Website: walmart
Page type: address-validator
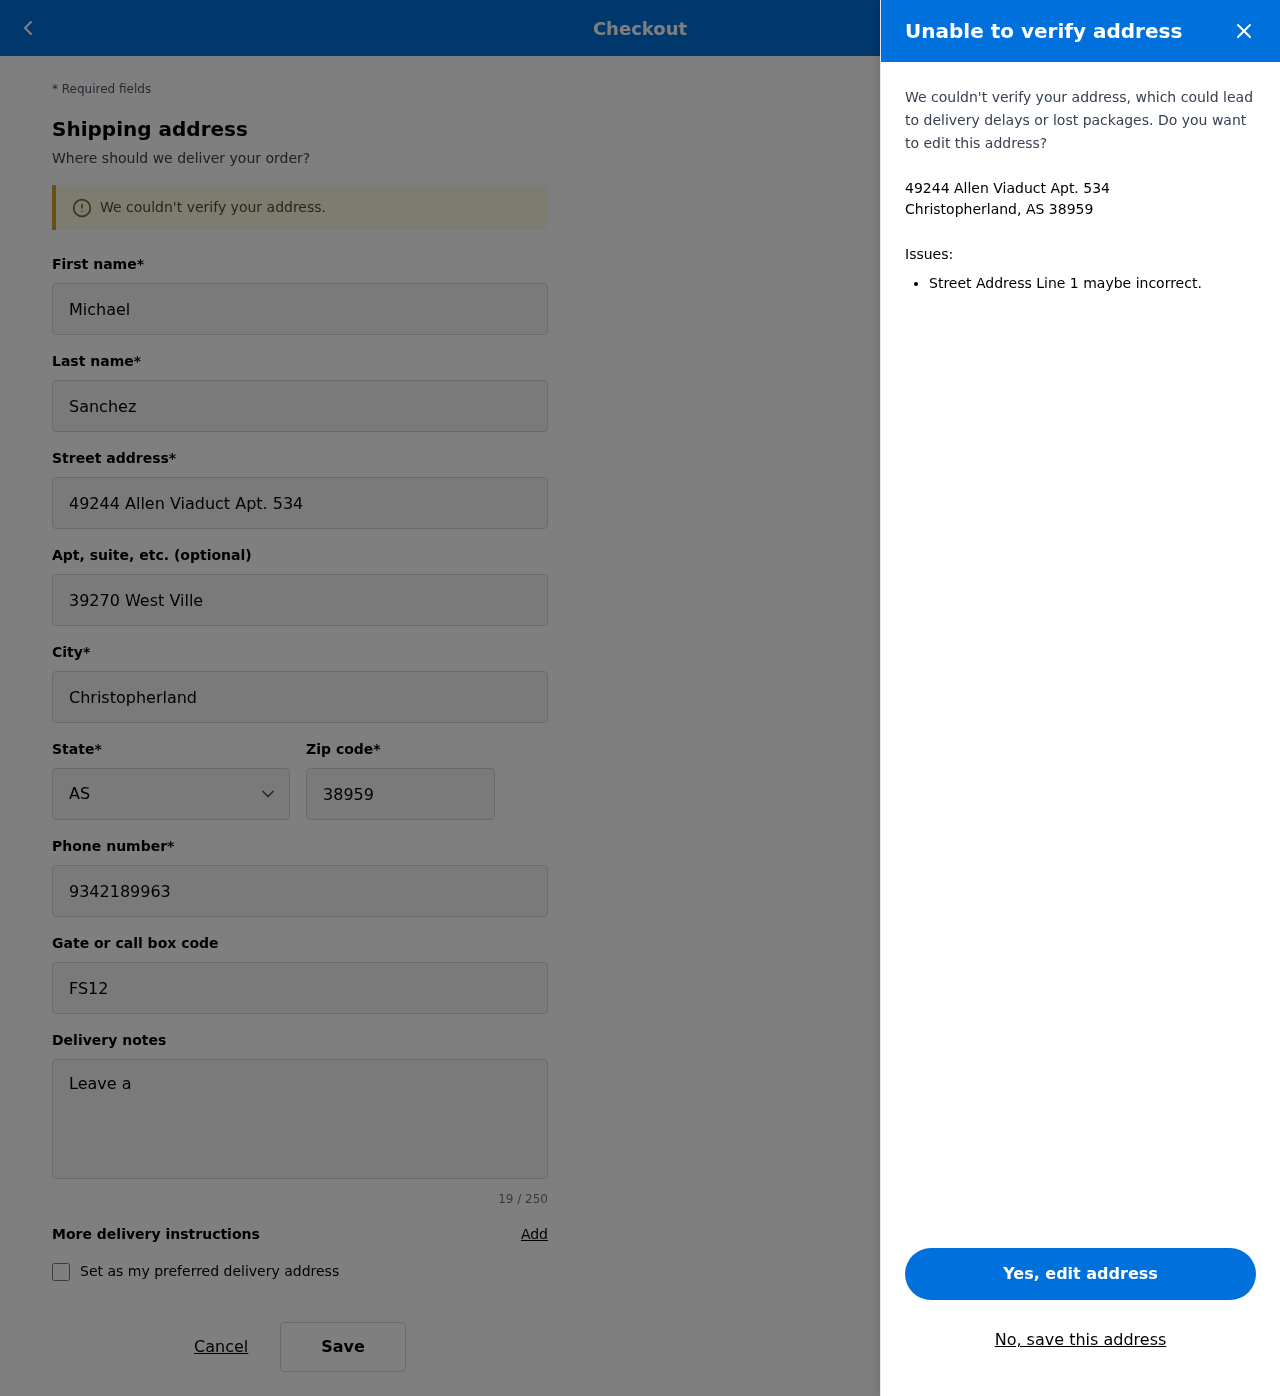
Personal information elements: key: PII_CITY_STATE_ZIP
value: Christopherland, AS 38959
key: PII_DELIVERY_INSTRUCTIONS
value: Leave at front door
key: PII_STATE_ABBR
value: AS
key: PII_STREET
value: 49244 Allen Viaduct Apt. 534
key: PII_FIRSTNAME
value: Michael
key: PII_LASTNAME
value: Sanchez
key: PII_STREET2
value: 39270 West Ville
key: PII_CITY
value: Christopherland
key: PII_POSTCODE
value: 38959
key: PII_PHONE
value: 9342189963
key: PII_SECURITY_CODE
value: FS12